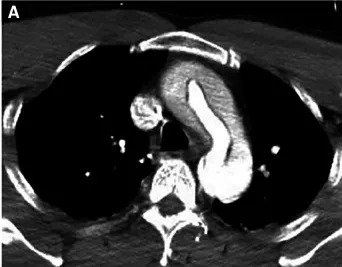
Preoperative aortic CTA image. (A-D) CTA shows the false lumen of the ascending aorta compressing the true lumen, extending above the opening of the right coronary artery. They indicate a thick hematoma in the false lumen compressing the right coronary artery.
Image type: radiology (ct)